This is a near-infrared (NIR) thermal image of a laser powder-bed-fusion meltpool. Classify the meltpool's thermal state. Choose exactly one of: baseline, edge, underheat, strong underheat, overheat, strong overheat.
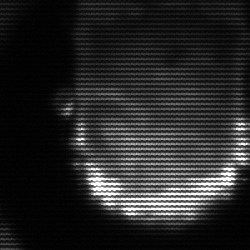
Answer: baseline